Question: I have function like this
'''
public static void serialize<T>(T serializeObject){
//this is the trouble
SerializableEntity<T> entity = new SerializableEntity<T>(serializeObject);
}
'''
How can I make that in using generics inside of generics? How to accomplish this?
Here the compiler error:

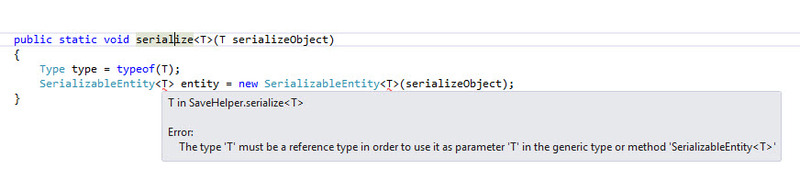
Answer: There is nothing wrong with the code you have: that compiles fine:
'''
class SerializableEntity<T> {
public SerializableEntity(T obj) { }
}
static class P {
public static void serialize<T>(T serializeObject) {
//this is fine...
SerializableEntity<T> entity =
new SerializableEntity<T>(serializeObject);
}
static void Main() { /*...*/ }
}
'''
So the real question is: ? The most obvious one would be if it says something like:
> The type 'T' must be a reference type in order to use it as parameter 'T' in the generic type or method ''SerializableEntity<T>''
which is a "constraint" violation; if that is what you are seeing you need to add the constraints to 'serialize<T>' to prove to the compiler that the constraints are always satisfied. For example, if 'SerializableEntity<T>' is declared as:
'''
class SerializableEntity<T> where T : class
{...}
'''
then you simply transfer that constraint to the method:
'''
public static void serialize<T>(T serializeObject) where T : class
{...}
'''
Note that other constraints are possible, including:
- ': class'- ': struct'- ': SomeBaseType'- ': ISomeInterface'- ': new()'